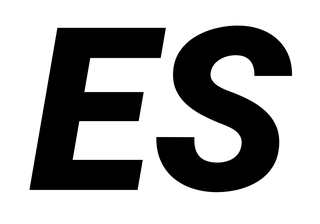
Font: Roboto-Italic_Black_Italic